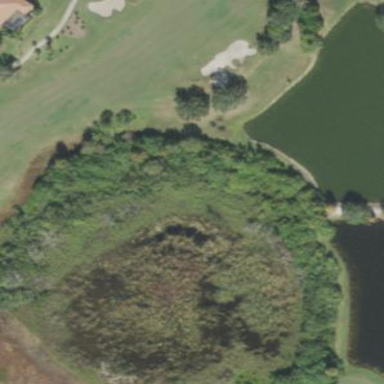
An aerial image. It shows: Peaceful pond surrounded by nature.